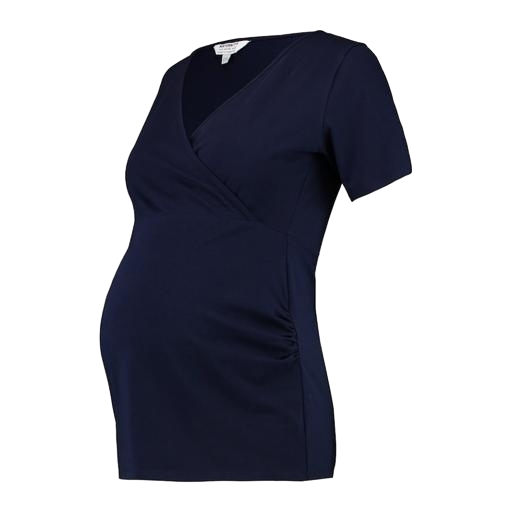
blue maternity/nursing top, green maternity nursing top, blue faux-wrap jersey top, white background